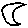
Label: moon